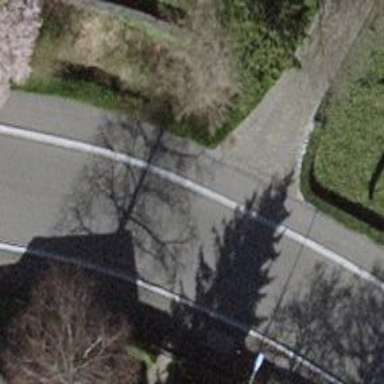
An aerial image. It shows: Unmarked crossing with traffic calming table.